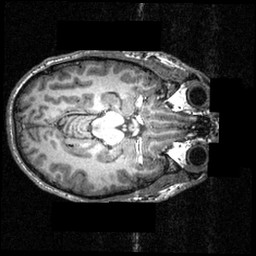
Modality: T1w
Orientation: axial
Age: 26
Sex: male
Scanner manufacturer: siemens
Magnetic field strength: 3.951 T
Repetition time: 1.5 s
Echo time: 0.00335 s